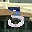
Label: 3